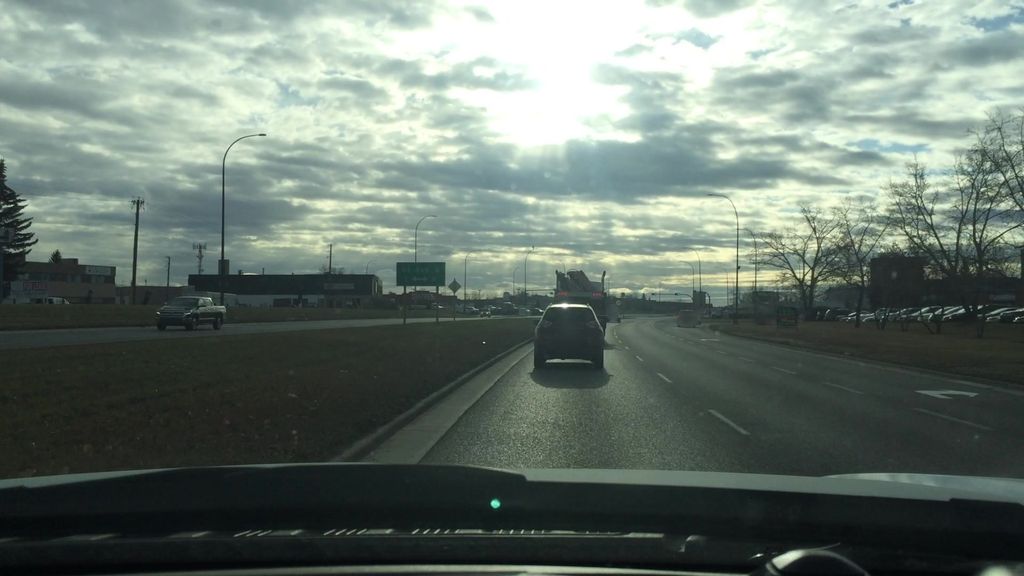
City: calgary